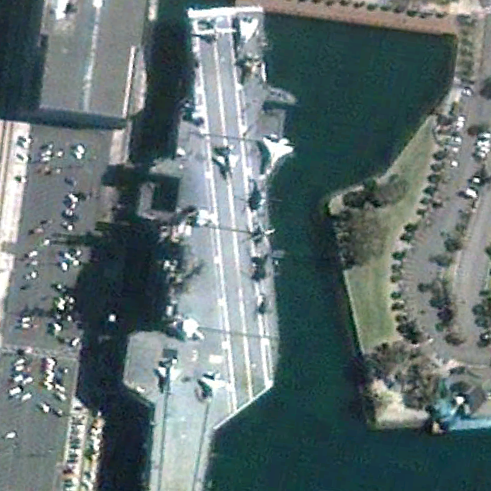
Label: aircraft_carrier